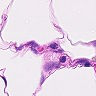
Metastatic tissue present: no